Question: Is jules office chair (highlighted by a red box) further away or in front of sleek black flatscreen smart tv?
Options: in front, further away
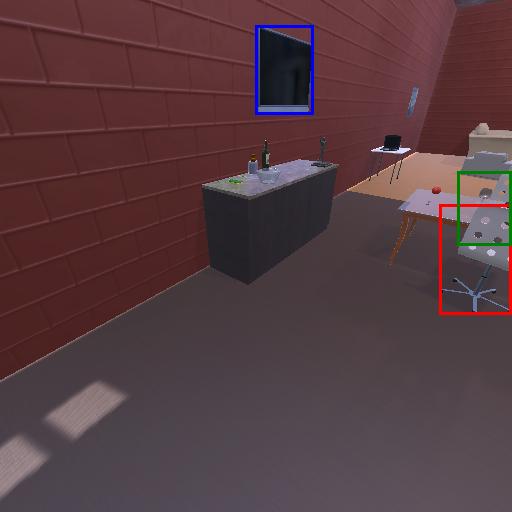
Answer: in front